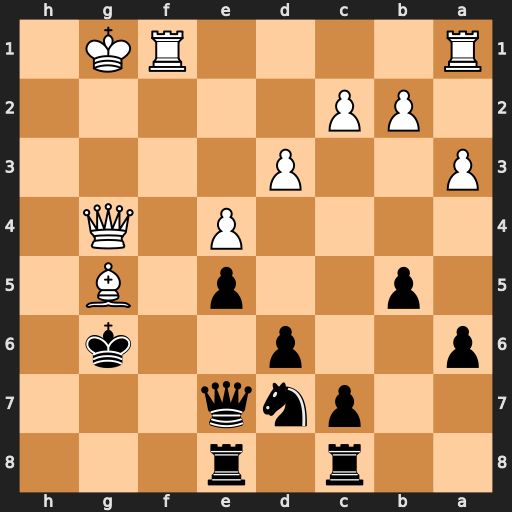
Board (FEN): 2r1r3/2pnq3/p2p2k1/1p2p1B1/4P1Q1/P2P4/1PP5/R4RK1
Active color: b
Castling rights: -
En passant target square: -
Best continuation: Qxg5 Qxg5+ Kxg5